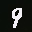
Label: 9